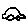
Label: car